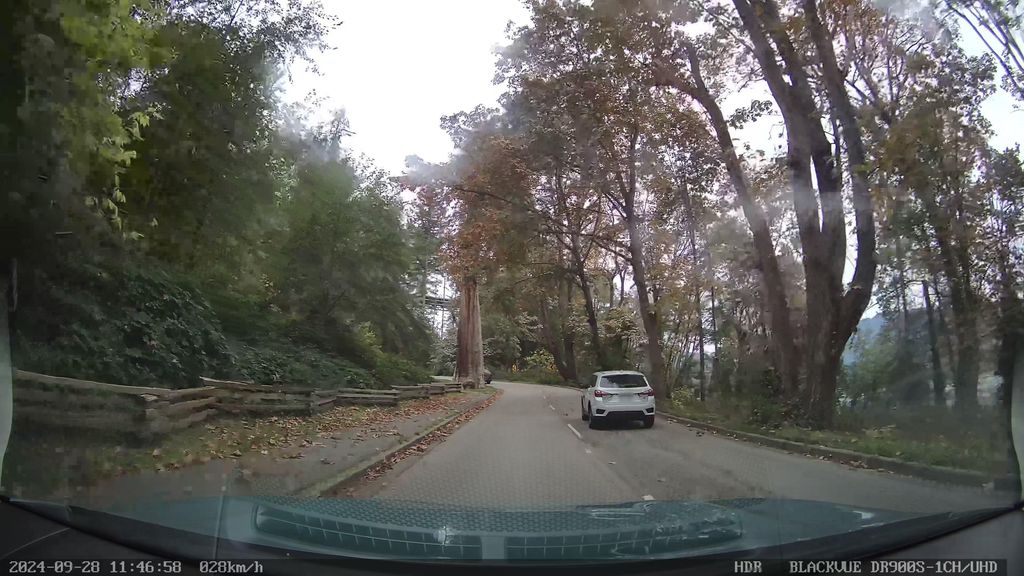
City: vancouver